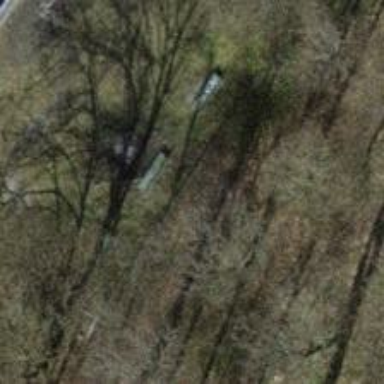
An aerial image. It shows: Bench for seating.